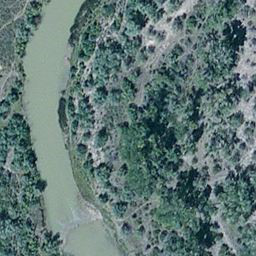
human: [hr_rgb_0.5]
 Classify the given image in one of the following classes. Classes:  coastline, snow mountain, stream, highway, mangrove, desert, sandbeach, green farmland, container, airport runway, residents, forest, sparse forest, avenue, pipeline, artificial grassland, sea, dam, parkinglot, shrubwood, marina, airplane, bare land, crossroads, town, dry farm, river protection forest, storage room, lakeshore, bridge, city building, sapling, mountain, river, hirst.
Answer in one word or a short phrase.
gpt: river